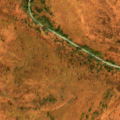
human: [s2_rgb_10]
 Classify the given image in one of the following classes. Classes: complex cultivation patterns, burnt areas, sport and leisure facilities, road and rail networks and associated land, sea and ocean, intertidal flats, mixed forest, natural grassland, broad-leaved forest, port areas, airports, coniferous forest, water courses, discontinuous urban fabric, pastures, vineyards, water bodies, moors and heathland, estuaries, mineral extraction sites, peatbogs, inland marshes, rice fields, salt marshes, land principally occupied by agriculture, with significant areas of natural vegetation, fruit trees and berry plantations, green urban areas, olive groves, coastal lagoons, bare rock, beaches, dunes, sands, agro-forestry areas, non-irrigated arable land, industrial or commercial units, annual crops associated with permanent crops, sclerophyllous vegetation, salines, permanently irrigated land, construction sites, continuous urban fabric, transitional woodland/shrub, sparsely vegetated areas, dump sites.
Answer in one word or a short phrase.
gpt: broad-leaved forest, peatbogs